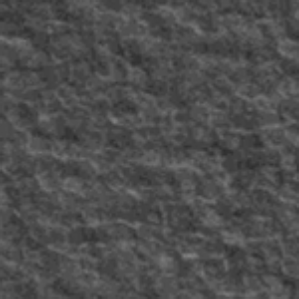
Label: frost